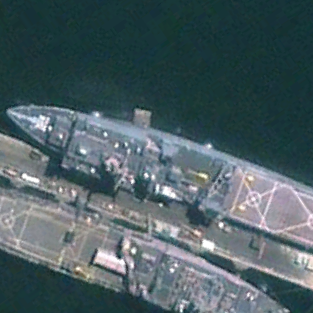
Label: combat